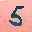
Label: 5